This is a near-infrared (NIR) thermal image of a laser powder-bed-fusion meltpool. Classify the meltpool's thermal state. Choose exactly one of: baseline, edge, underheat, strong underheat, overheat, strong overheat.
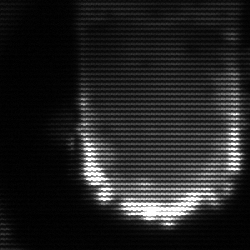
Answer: baseline